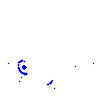
Particle: electron